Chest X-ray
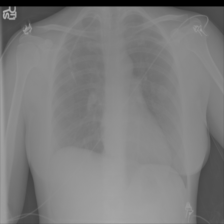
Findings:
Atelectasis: negative
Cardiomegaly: negative
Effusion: negative
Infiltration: negative
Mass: negative
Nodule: negative
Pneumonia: negative
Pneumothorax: negative
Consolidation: negative
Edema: negative
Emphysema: negative
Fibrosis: negative
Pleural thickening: negative
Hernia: negative